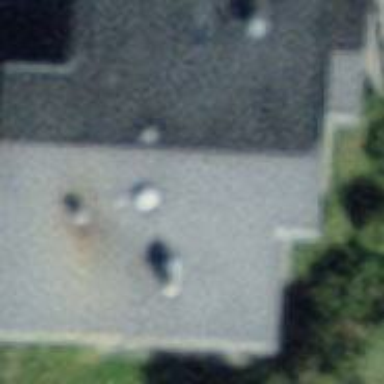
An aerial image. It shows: Apartment building with tile roof.